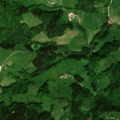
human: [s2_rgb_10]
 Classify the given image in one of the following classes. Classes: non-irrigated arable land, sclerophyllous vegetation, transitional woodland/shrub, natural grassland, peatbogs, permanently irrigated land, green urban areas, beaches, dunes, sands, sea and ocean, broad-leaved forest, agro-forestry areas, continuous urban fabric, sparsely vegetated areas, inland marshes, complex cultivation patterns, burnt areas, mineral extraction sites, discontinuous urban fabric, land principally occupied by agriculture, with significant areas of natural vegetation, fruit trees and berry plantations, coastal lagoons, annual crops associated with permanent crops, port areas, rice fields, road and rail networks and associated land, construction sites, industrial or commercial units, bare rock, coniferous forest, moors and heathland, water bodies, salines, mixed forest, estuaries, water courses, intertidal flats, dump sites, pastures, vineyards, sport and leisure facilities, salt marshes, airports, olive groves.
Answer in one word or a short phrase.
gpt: pastures, land principally occupied by agriculture, with significant areas of natural vegetation, coniferous forest, mixed forest